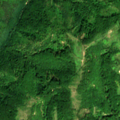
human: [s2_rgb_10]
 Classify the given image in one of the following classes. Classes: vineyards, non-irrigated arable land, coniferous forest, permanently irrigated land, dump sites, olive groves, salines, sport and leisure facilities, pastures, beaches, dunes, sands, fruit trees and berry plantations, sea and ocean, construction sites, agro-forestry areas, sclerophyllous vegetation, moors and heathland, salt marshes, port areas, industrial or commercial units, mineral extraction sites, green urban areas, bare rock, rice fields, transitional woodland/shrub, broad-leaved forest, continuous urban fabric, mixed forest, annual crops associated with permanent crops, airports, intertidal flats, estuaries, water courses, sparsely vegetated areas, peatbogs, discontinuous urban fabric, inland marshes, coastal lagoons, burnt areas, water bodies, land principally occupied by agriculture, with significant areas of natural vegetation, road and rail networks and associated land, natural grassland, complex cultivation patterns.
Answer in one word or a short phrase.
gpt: broad-leaved forest, mixed forest, natural grassland